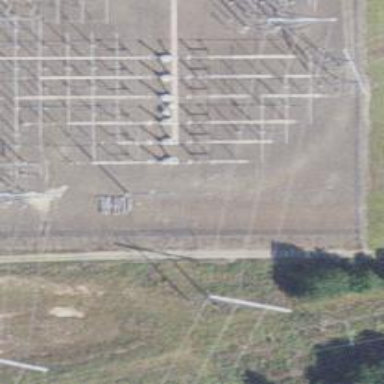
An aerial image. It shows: Switch used for power control.